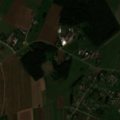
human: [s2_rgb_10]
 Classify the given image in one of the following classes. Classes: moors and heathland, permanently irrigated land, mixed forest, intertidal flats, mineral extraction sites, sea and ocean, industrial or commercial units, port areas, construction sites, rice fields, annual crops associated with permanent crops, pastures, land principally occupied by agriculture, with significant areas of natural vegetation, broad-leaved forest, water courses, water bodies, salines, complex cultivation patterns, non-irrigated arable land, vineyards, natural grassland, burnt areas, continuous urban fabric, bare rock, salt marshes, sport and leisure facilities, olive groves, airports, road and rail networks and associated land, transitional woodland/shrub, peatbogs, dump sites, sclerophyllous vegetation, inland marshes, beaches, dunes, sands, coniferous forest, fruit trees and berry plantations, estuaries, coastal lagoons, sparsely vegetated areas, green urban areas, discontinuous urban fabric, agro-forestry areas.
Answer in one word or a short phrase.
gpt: discontinuous urban fabric, non-irrigated arable land, pastures, complex cultivation patterns, land principally occupied by agriculture, with significant areas of natural vegetation